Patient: sex F, age 27
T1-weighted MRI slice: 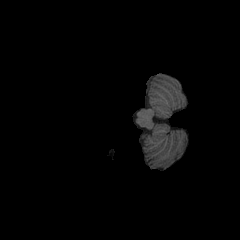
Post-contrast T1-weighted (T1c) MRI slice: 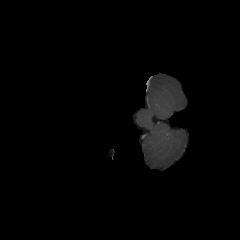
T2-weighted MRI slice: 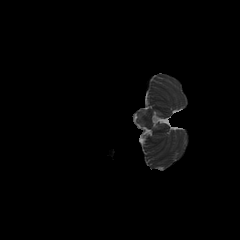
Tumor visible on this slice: no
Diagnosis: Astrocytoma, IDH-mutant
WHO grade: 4